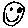
Label: smiley face